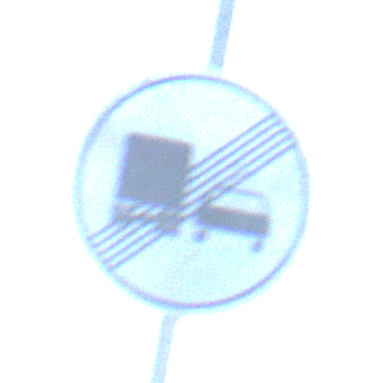
Verkehrszeichen: EndeUeberholverbotKraftfahrzeuge
Umgebung: Outdoor, Nature
Tageszeit: MorningAfternoon
Wetter: PartlyCloudy
Licht: Natural
Jahreszeit: NotSpecified
Kontrast: HighContrast